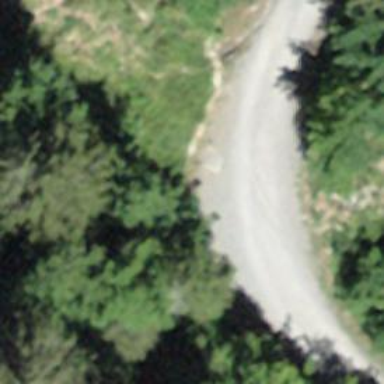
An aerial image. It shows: Gravel track with grade 2 quality.